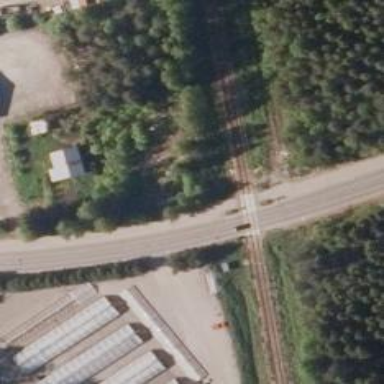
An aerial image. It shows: Continuous rail railway with electrified contact line.